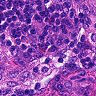
Metastatic tissue present: no